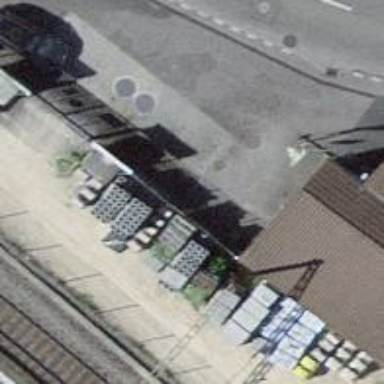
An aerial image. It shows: Fuel station.